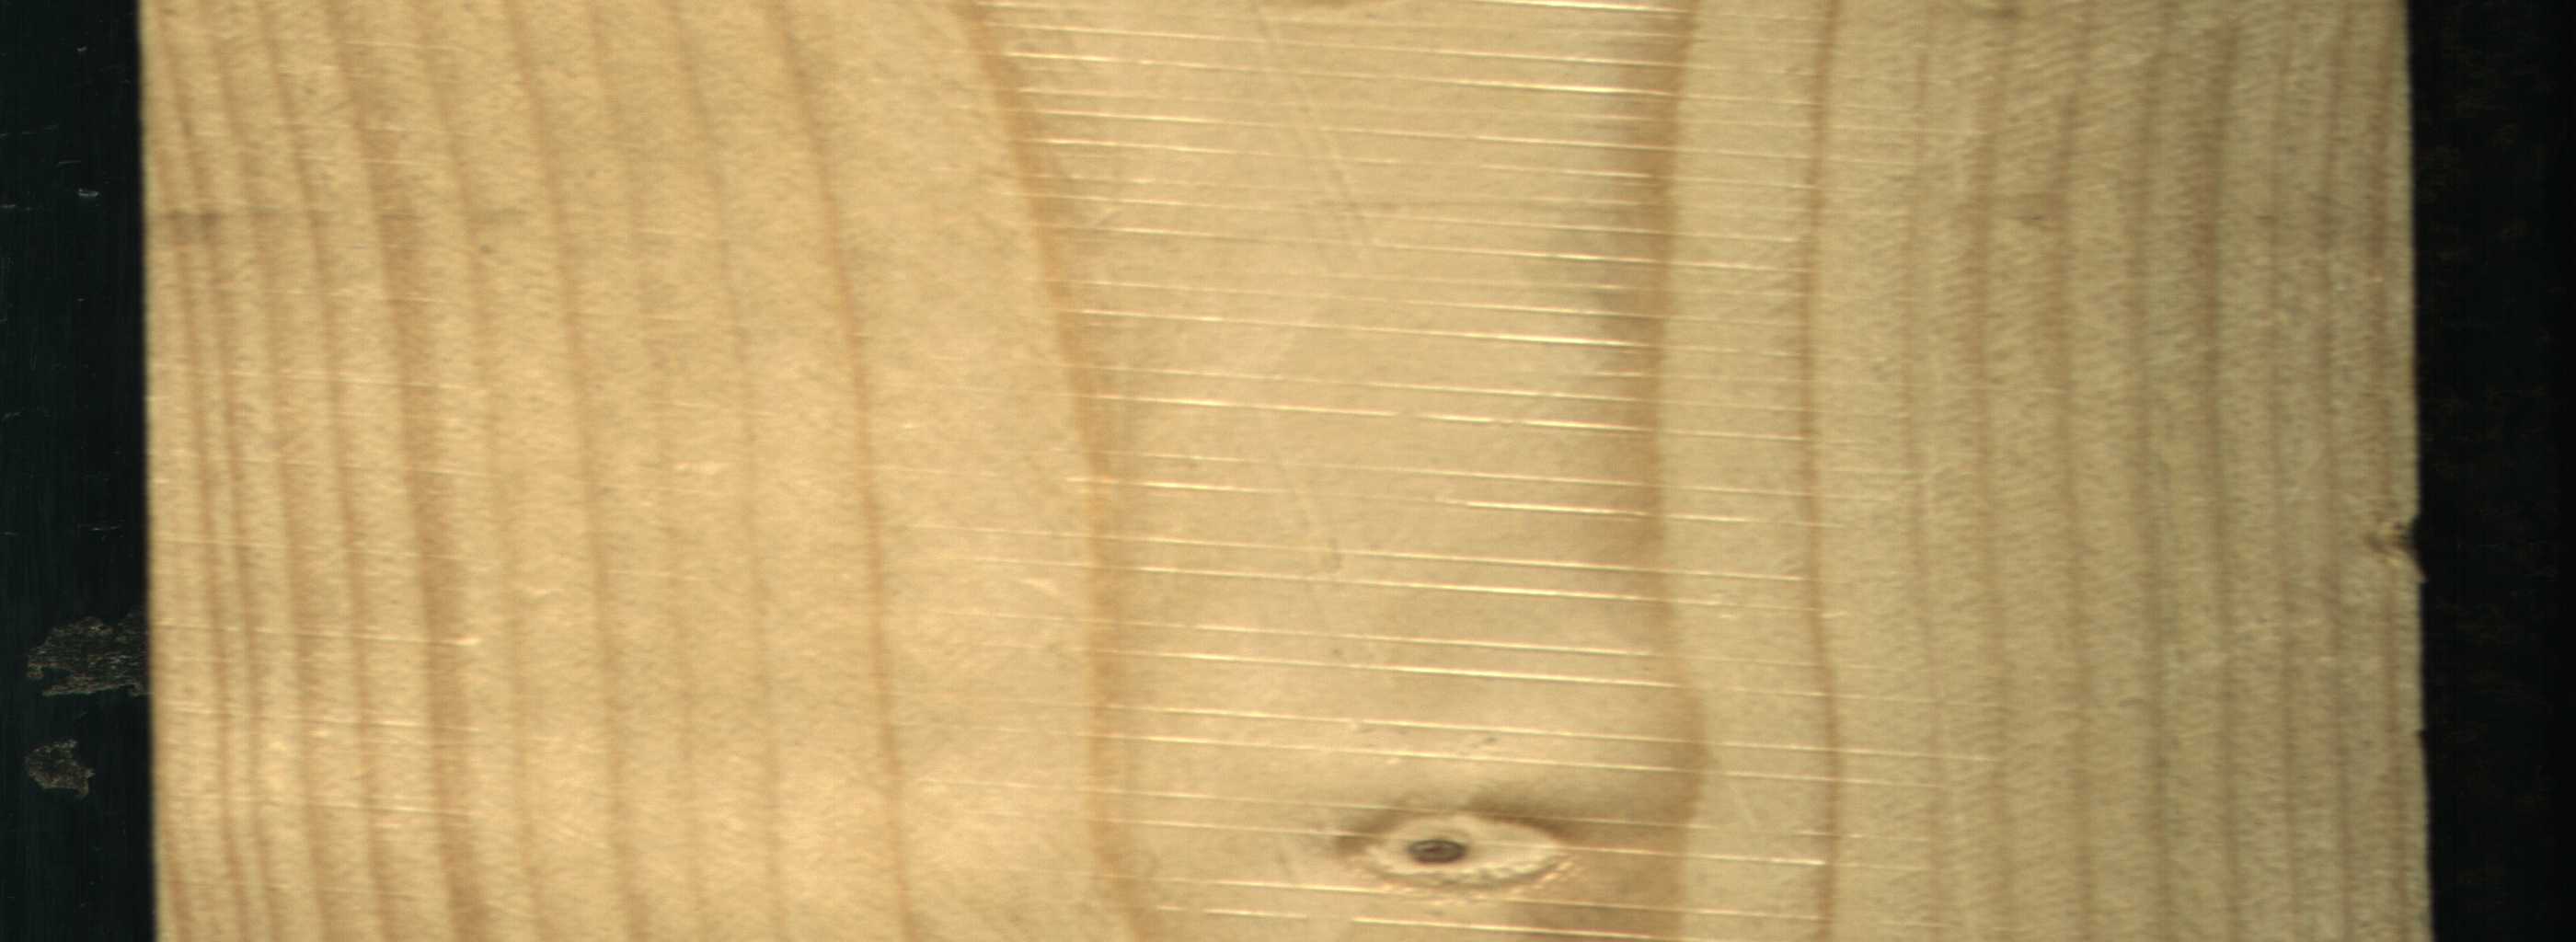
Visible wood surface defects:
Live_Knot